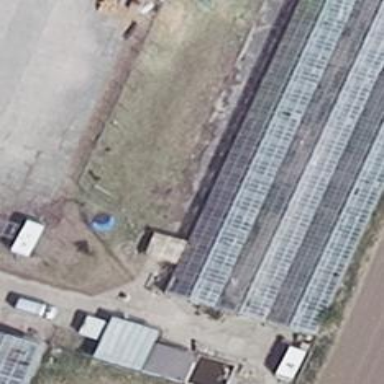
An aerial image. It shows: Greenhouse with round-shaped roof oriented along its structure.